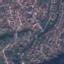
Land use / land cover class: Residential